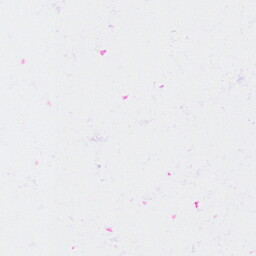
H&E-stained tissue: Breast